Question: How should I align the text labels against the x tickers in the graph here ? I am using host.set_xticklabels(labels,rotation='vertical') , but that doesnt seem to work .
My labels are sentences and some could be smaller/larger than others, like "The mummy returns part 2" - How do I pad a space below the x axis to accommodate this ?

'''
from mpl_toolkits.axes_grid1 import host_subplot
import mpl_toolkits.axisartist as AA
import matplotlib.pyplot as plt
import pandas as pd
import numpy as np
path='/home/project/df.csv'
df=pd.read_csv(path,sep=',',header='infer')
xs =range(0,101)
ys =list(df['B'].ix[0:100])
zs=list(df['C'].ix[0:100])
ws=list(df['D'].ix[0:100])
if 1:
host = host_subplot(111, axes_class=AA.Axes)
p1, = host.plot(xs, ys, label='B')
plt.subplots_adjust(right=0.75)
par1 = host.twinx()
par2 = host.twinx()
offset = 60
new_fixed_axis = par2.get_grid_helper().new_fixed_axis
par2.axis["right"] = new_fixed_axis(loc="right",
axes=par2,
offset=(offset, 0))
par2.axis["right"].toggle(all=True)
host.set_xlim(min(xs), max(xs))
host.set_ylim(100, max(ys))
host.set_xlabel("A")
host.set_ylabel("B")
par1.set_ylabel("C")
par2.set_ylabel("D")
p2, = par1.plot(xs, ws, label='C',color='red')
p3, = par2.plot(xs, zs, label='D',color='green')
for tl in par1.get_yticklabels():
tl.set_color('red')
for tl in par2.get_yticklabels():
tl.set_color('green')
for tl in par1.get_yticklabels():
tl.set_color('r')
for tl in par2.get_yticklabels():
tl.set_color('g')
host.legend()
host.axis["left"].label.set_color(p1.get_color())
par1.axis["right"].label.set_color(p2.get_color())
par2.axis["right"].label.set_color(p3.get_color())
start, end, stepsize=0,len(df)-1,3
host.xaxis.set_ticks(np.arange(start, end, stepsize))
labels=list(df['A'])[0::stepsize]
host.set_xticklabels(labels,rotation='vertical')
plt.tight_layout()
plt.draw()
plt.show()
'''
I need to align the "black" mass as in the picture.
I tried the suggestions in the example here <URL> , and more, but that did not work.
From Kazemakaze's feedback below, here's what I tried -:
f,host= plt.subplots()
#host = host_subplot(111, axes_class=AA.Axes)
but I must adapt the rest of the code as well . Can you provide an example with twinx axis where this works ?
I am adapting my code to this <URL> and the rotation works now,
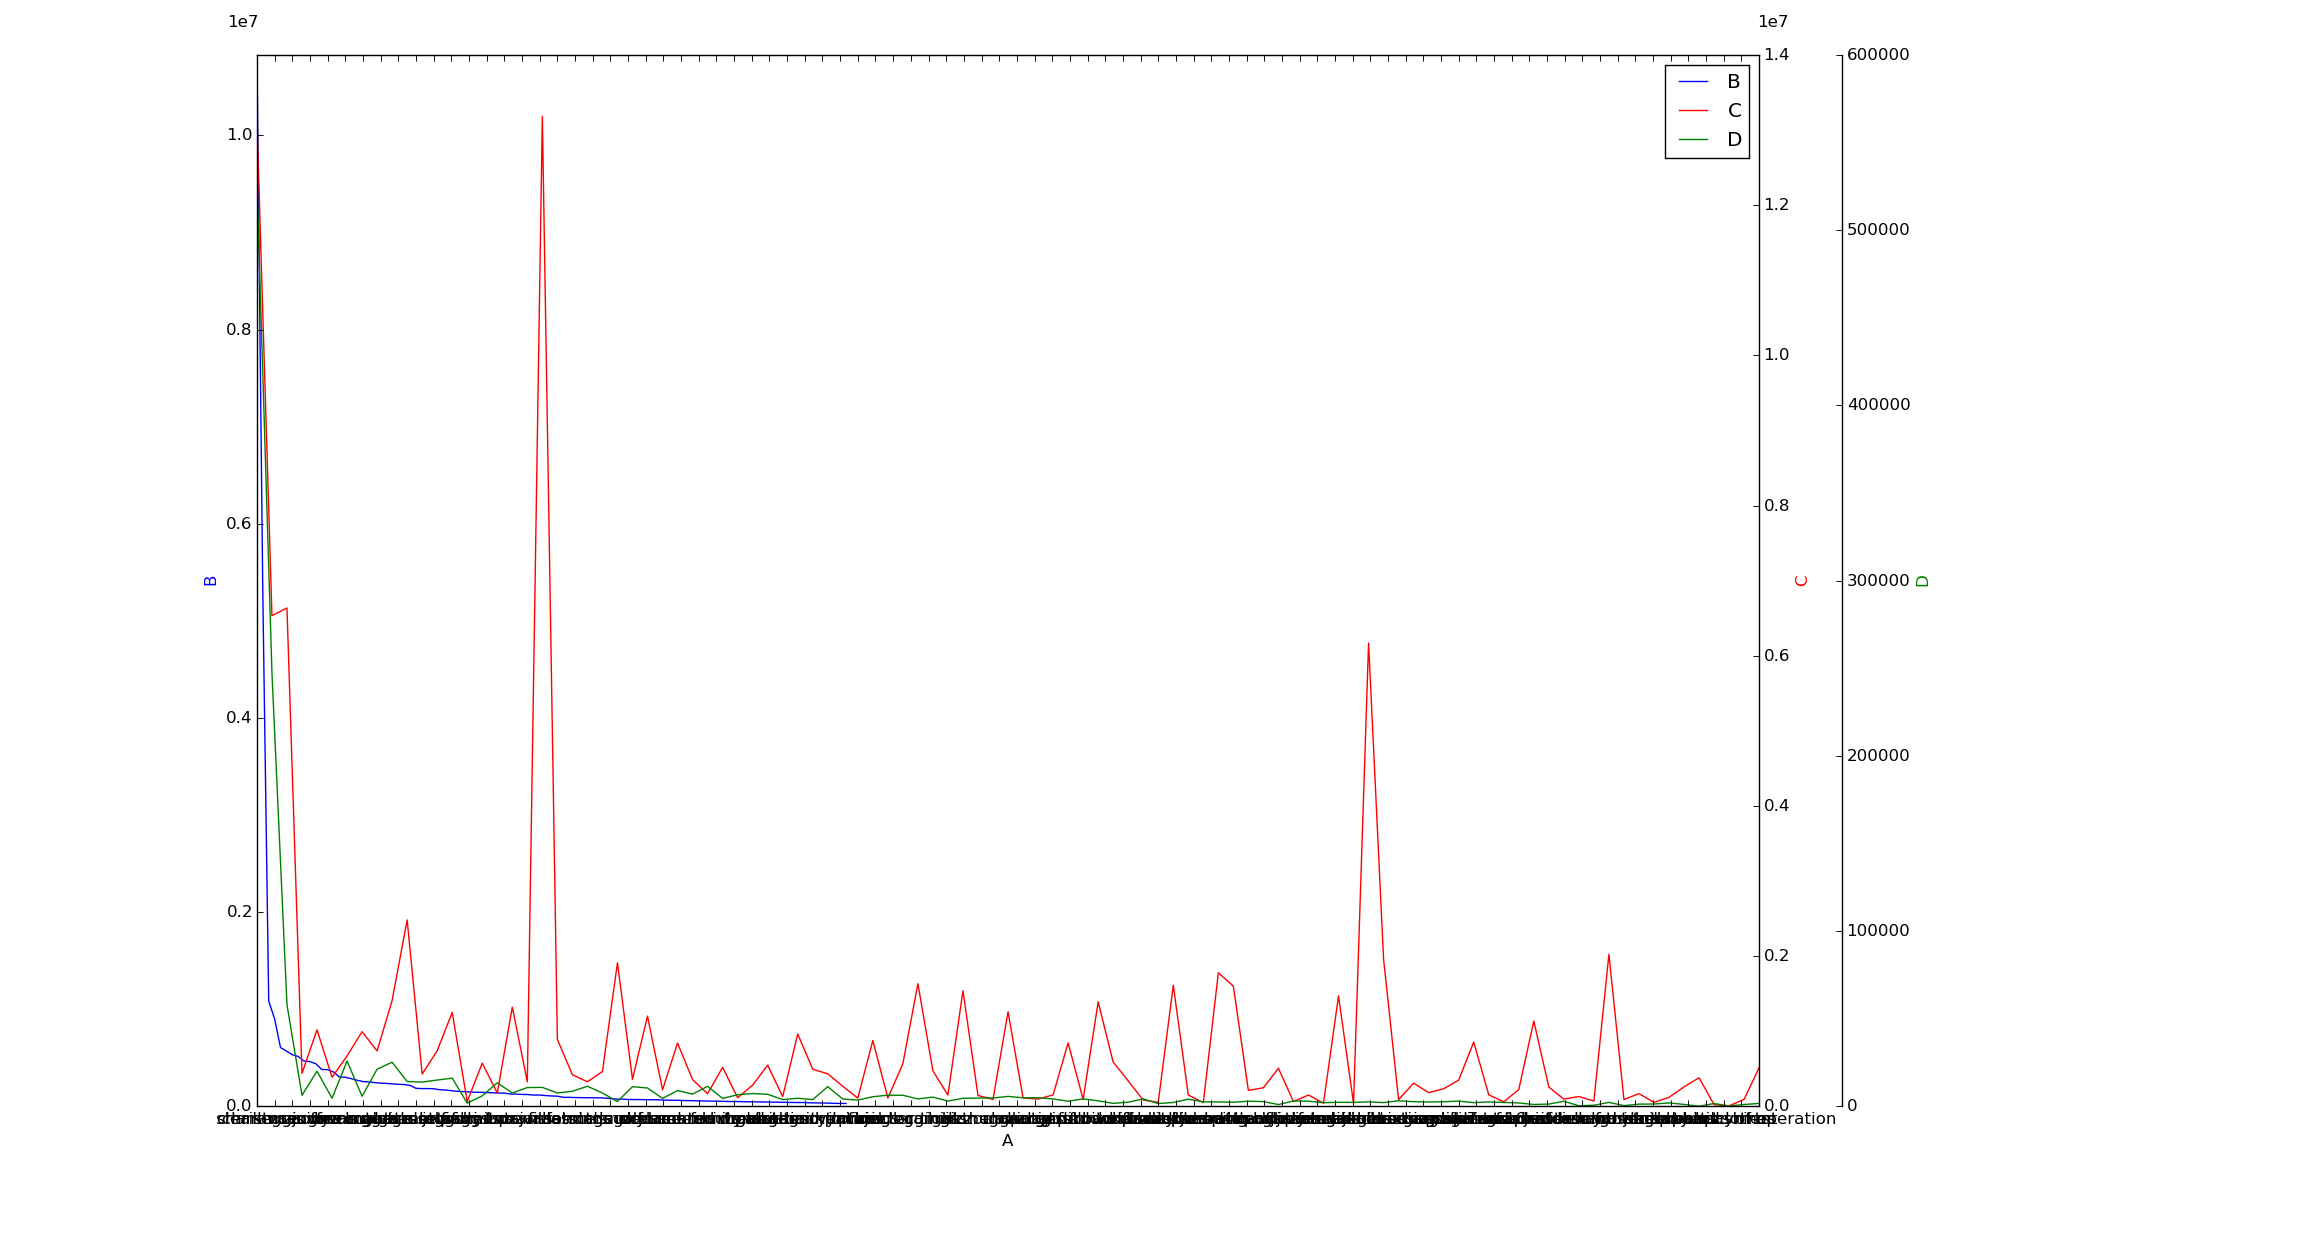
Answer: Here's how I solved it- the problem of not rotating was indeed with 'host_subplot' and it works correctly when using 'plt.subplot'

'''
import matplotlib.pyplot as plt
import pandas as pd
import numpy as np
path='/home/project/df.csv'
df=pd.read_csv(path,sep=',',header='infer')
xs =range(0,101)
ys =list(df['B'].ix[0:100])
zs=list(df['C'].ix[0:100])
ws=list(df['D'].ix[0:100])
def make_patch_spines_invisible(ax):
ax.set_frame_on(True)
ax.patch.set_visible(False)
for sp in ax.spines.itervalues():
sp.set_visible(False)
def three_way_plot(xs,ys,ws,zs,category):
fig, host = plt.subplots()
fig.subplots_adjust(right=0.6)
par1 = host.twinx()
par2 = host.twinx()
par2.spines["right"].set_position(("axes", 1.1))
p1, = host.plot(xs, ys, "blue", linewidth=2.0, label="B")
p2, = par1.plot(xs, ws, "r-", label="C")
p3, = par2.plot(xs, zs, "g-", label="D")
host.set_xlim(min(xs), max(xs))
host.set_ylim(min(ys), max(ys) + 200)
par1.set_ylim(min(ws), max(ws) + 200)
par2.set_ylim(min(zs), max(zs))
host.set_xlabel("A", fontsize=14)
host.set_ylabel("B", fontsize=14)
par1.set_ylabel("C", fontsize=14)
par2.set_ylabel("D", fontsize=14)
host.yaxis.label.set_color(p1.get_color())
par1.yaxis.label.set_color(p2.get_color())
par2.yaxis.label.set_color(p3.get_color())
lines = [p1, p2, p3]
labels = ["mary had a little lamb","The mummy returns","Die another day","Welcome back"]*25
start, end, step_size = 0, len(df) - 1, 4
host.set_xticks(np.arange(start, end, step_size))
host.set_xticklabels(labels, rotation='vertical', fontsize=10)
host.legend(lines, [l.get_label() for l in lines])
plt.tight_layout()
plt.show()
three_way_plot(xs,ys,ws,zs,"category")
'''
Ofcourse, I masked the True labels of the data.